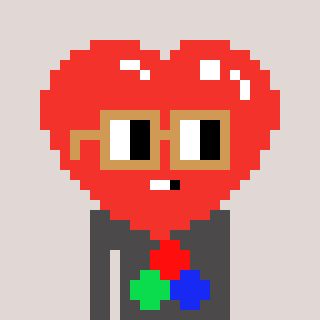
a pixel art character with square brown glasses, a heart-shaped head and a grayscale-colored body on a warm background